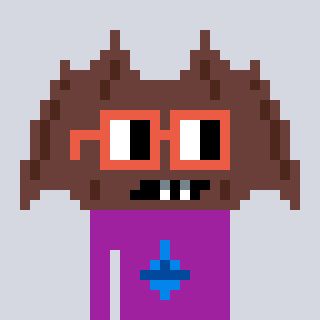
a pixel art character with square orange glasses, a bat-shaped head and a magenta-colored body on a cool background